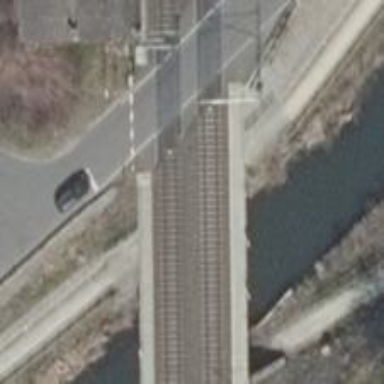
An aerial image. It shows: Bridge with contact line electrification.